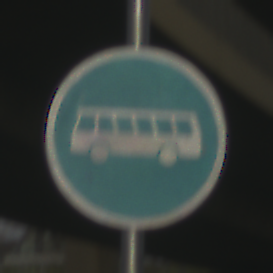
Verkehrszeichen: Busssonderstreifen
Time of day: SunriseSunset
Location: Outdoor (Suburban)
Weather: PartlyCloudy
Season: NotSpecified
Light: Natural